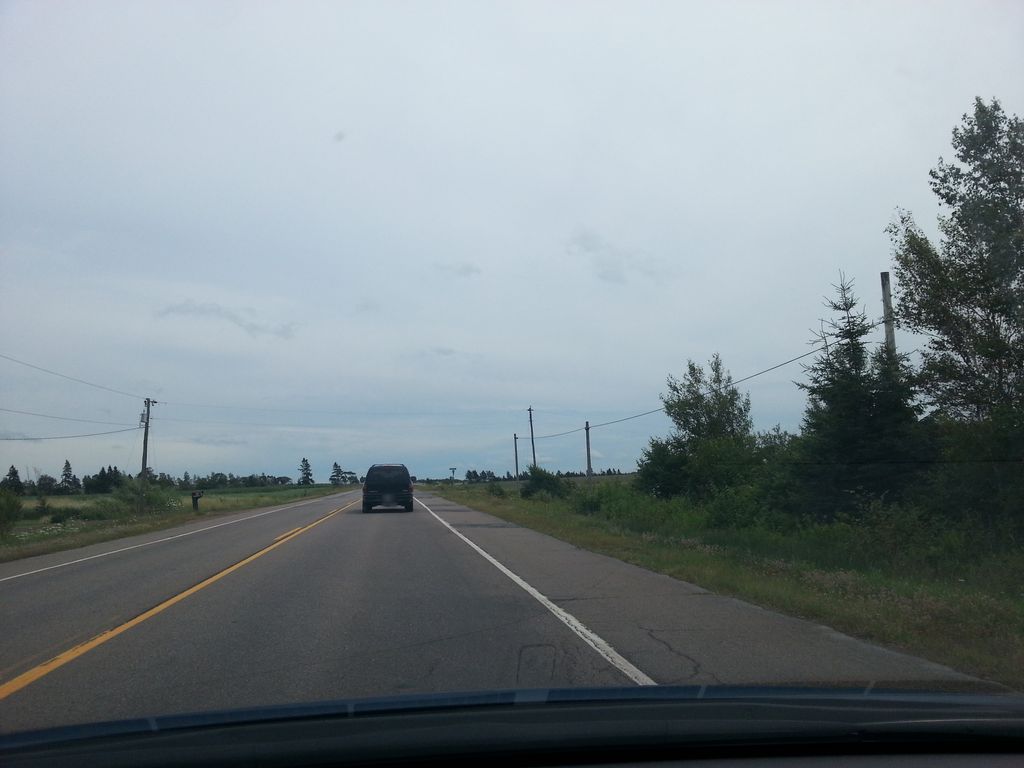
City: charlottetown